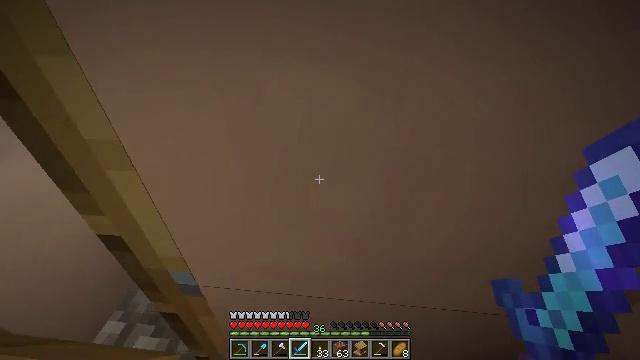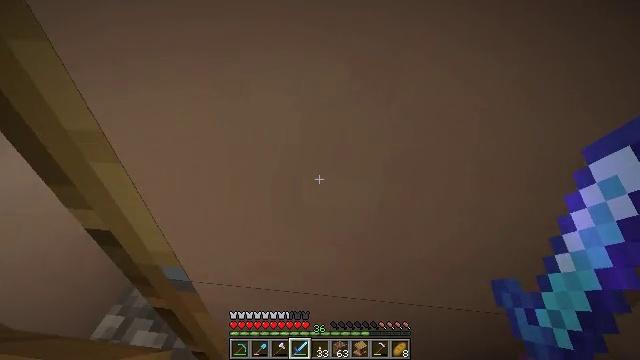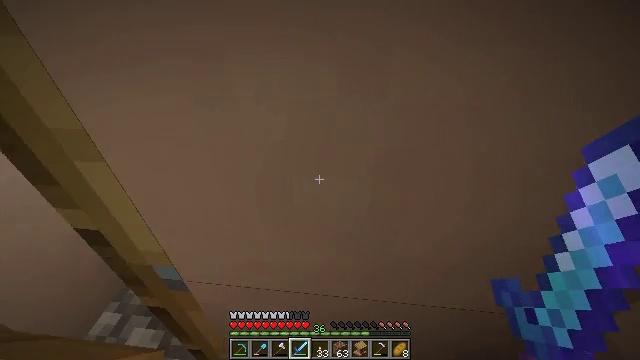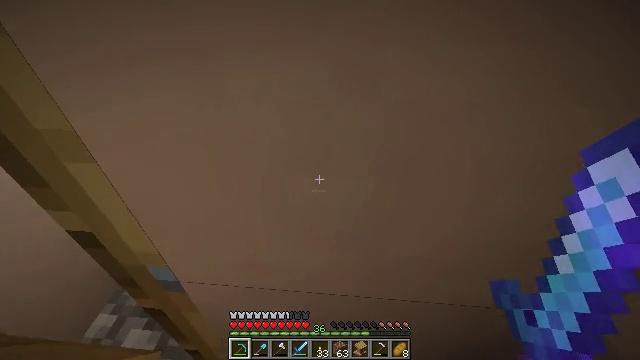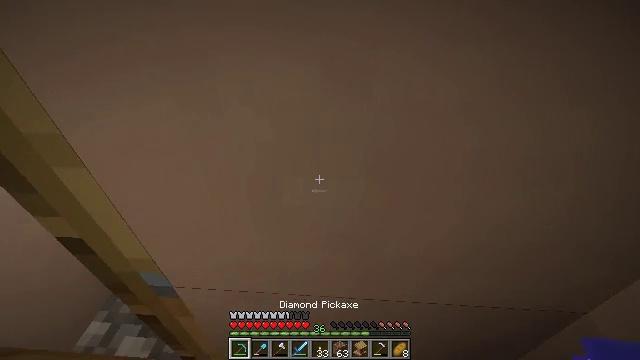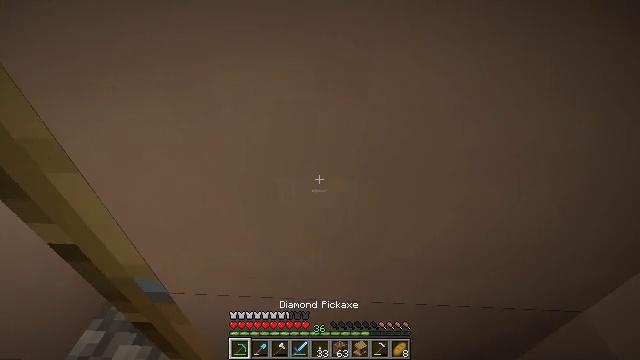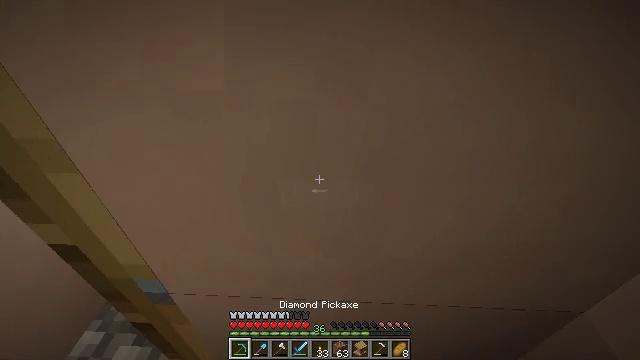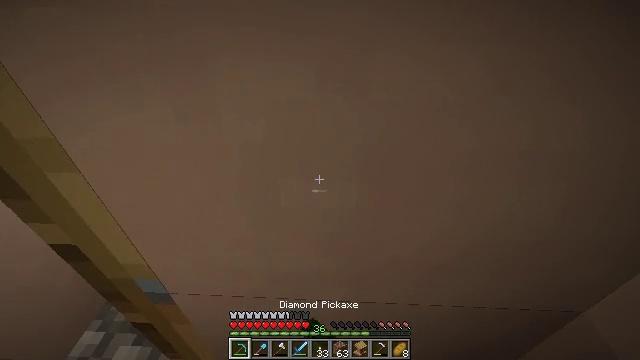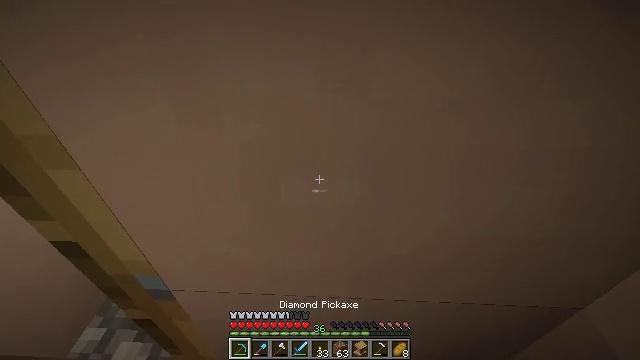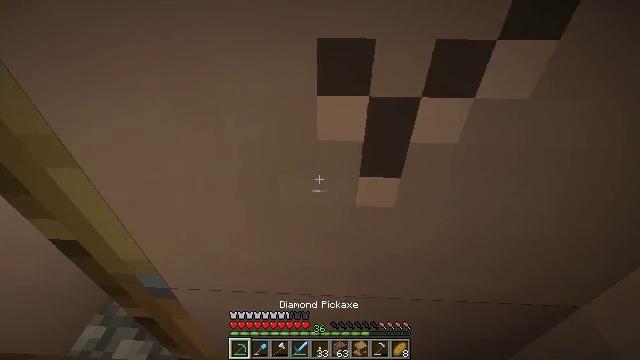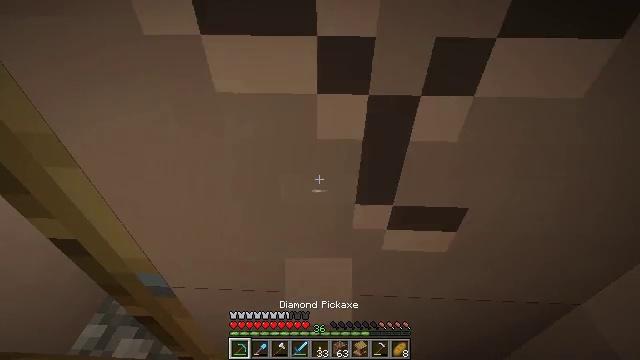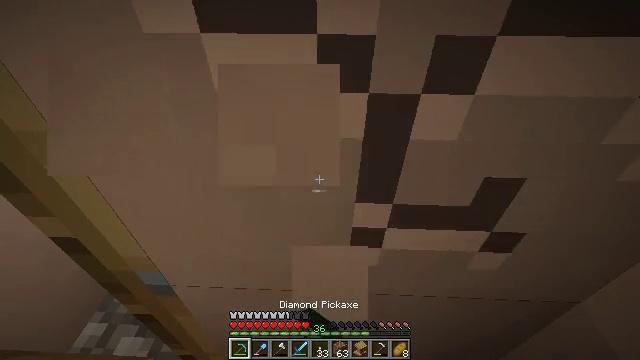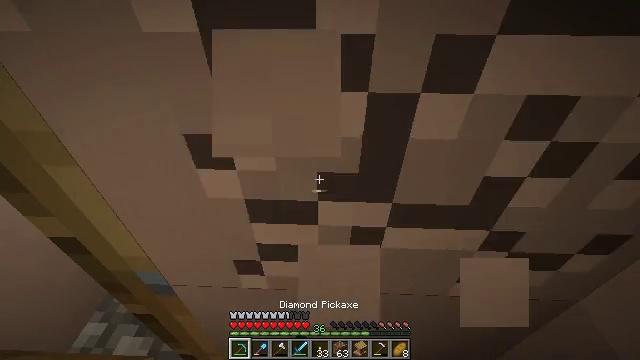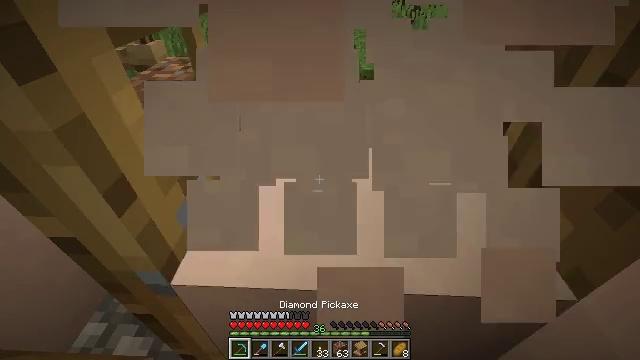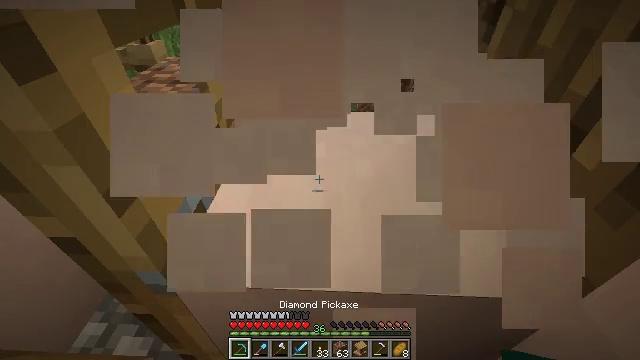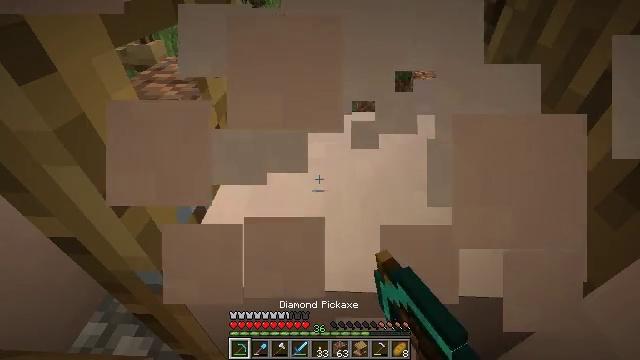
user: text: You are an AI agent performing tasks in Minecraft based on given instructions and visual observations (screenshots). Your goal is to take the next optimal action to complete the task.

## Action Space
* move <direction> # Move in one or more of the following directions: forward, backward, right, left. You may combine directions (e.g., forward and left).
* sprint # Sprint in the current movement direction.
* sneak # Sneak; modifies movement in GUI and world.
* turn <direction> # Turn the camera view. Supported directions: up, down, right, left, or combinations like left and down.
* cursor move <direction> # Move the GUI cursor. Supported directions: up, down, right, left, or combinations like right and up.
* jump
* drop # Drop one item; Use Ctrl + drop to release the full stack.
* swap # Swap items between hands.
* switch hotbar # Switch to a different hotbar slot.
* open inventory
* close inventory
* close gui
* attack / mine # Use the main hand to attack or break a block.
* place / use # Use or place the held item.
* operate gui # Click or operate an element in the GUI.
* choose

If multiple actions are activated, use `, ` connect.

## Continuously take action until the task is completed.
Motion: motion action
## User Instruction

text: Attack the white terracotta to collect it.
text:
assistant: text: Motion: no_op
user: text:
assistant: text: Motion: no_op
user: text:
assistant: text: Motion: turn right, switch to hotbar 1
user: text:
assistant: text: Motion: turn right, switch to hotbar 1
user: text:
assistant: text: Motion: turn right, switch to hotbar 1
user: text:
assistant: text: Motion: attack / mine
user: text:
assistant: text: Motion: attack / mine
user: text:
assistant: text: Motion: attack / mine
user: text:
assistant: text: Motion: attack / mine
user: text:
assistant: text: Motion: attack / mine
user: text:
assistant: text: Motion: attack / mine
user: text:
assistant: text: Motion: attack / mine
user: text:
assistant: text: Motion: attack / mine
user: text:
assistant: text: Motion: attack / mine
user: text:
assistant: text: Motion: attack / mine
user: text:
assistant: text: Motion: attack / mine
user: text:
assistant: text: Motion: attack / mine
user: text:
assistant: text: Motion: attack / mine
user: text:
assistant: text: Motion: attack / mine
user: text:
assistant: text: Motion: no_op
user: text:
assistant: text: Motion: no_op
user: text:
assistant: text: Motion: move right
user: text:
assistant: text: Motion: move right
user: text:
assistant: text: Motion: move right, turn left
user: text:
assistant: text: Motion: move right, turn left and down
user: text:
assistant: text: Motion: turn left, attack / mine
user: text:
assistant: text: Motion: turn left, attack / mine
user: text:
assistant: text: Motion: attack / mine
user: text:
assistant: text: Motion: attack / mine
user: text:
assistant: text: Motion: attack / mine